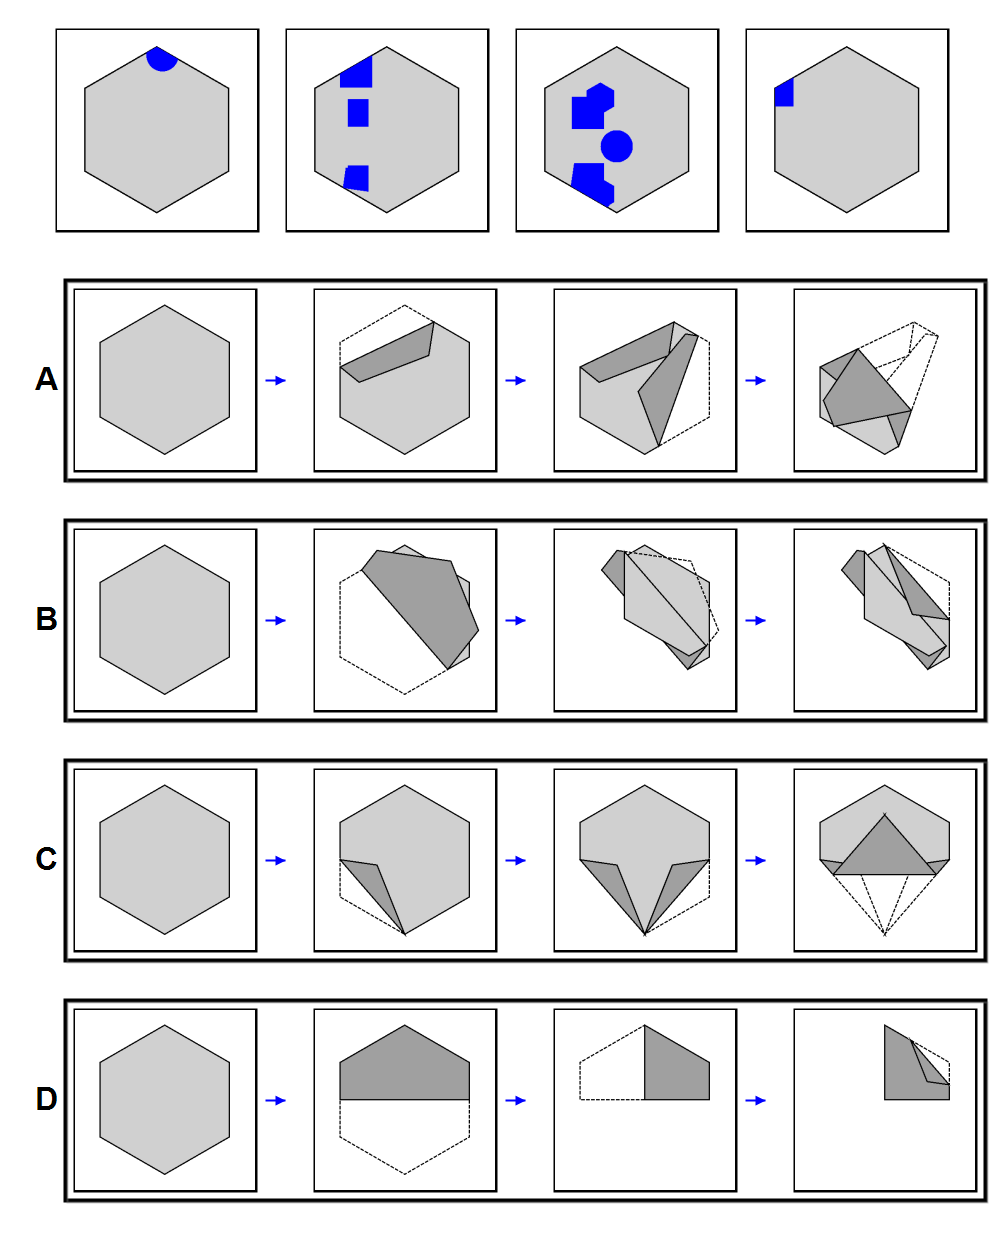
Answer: C